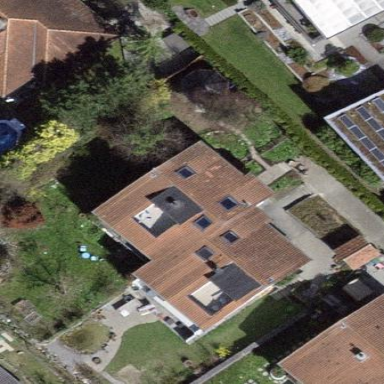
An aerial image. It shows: Residential building.